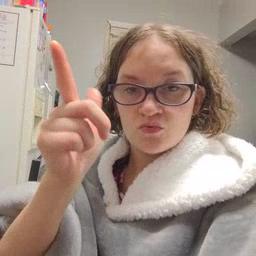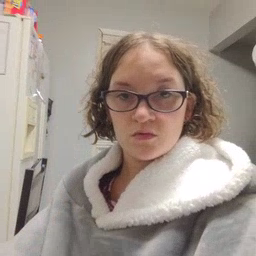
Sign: later